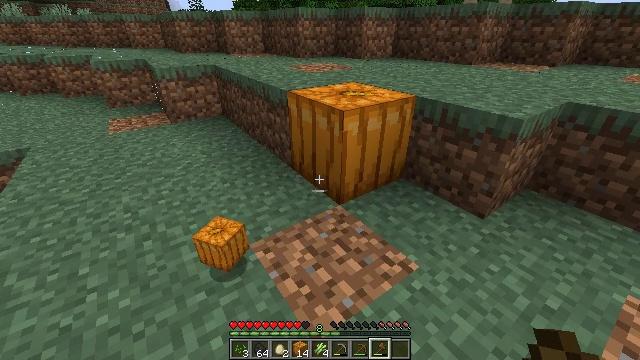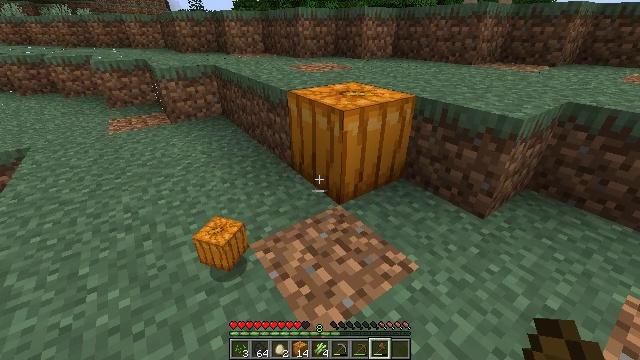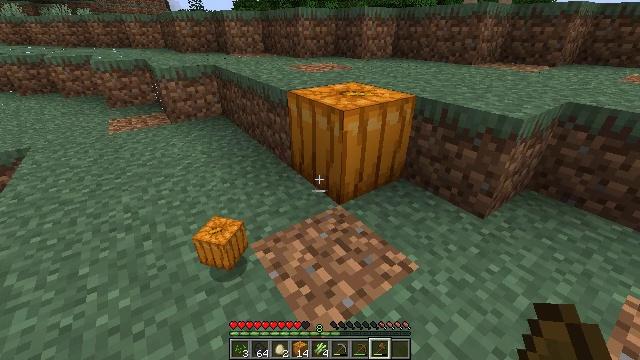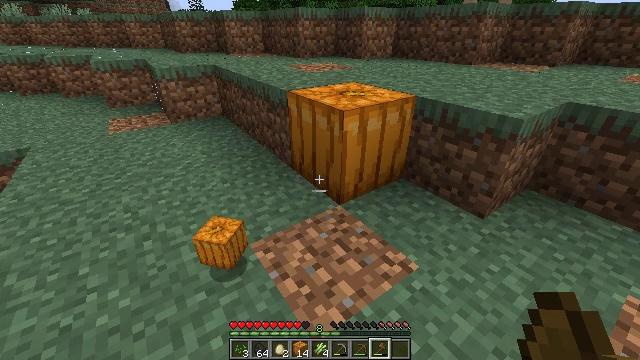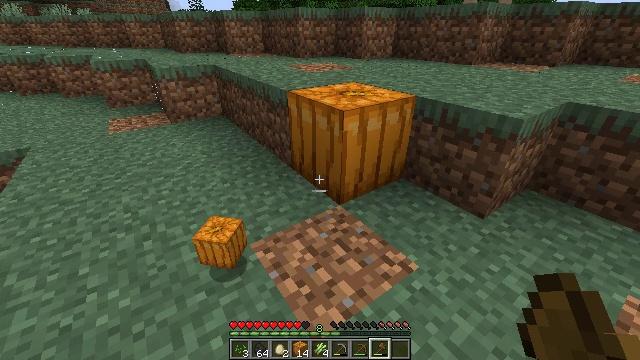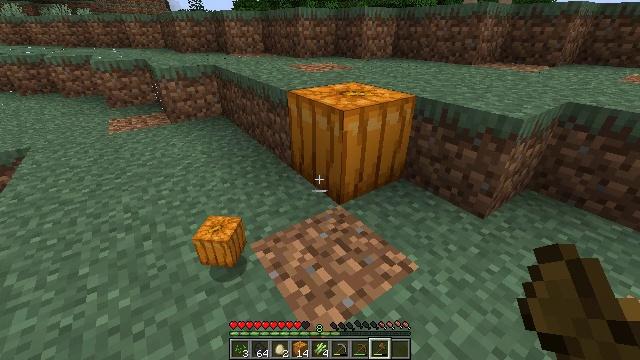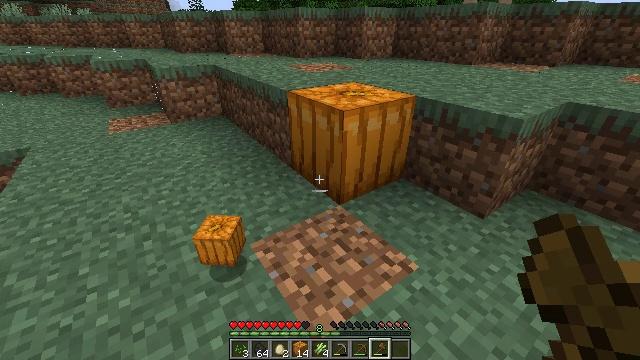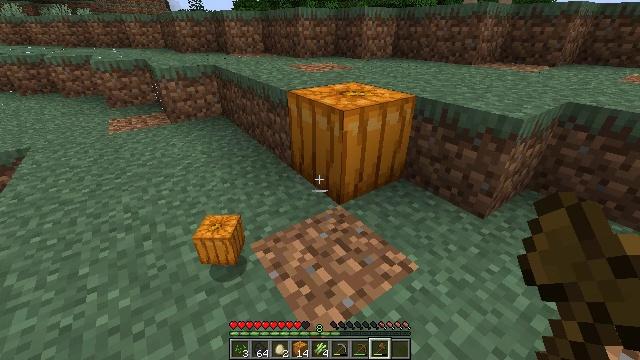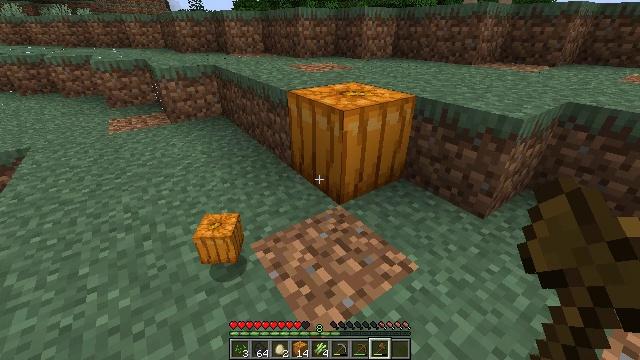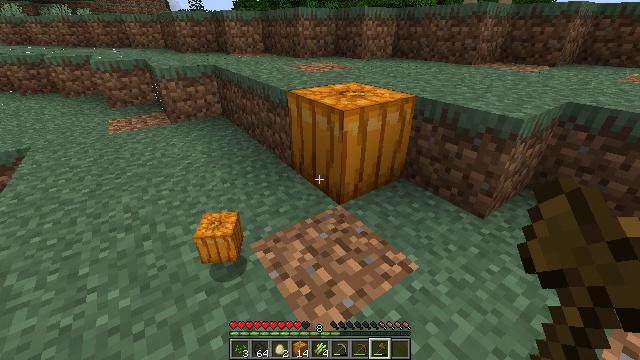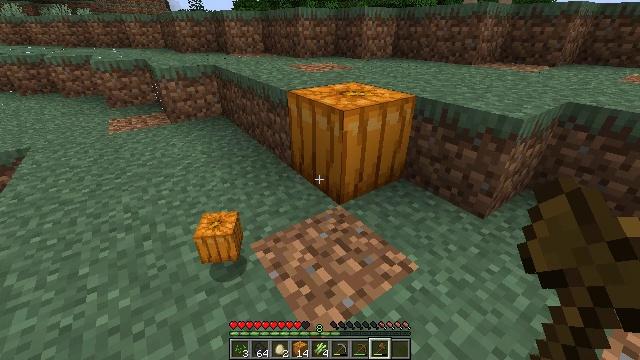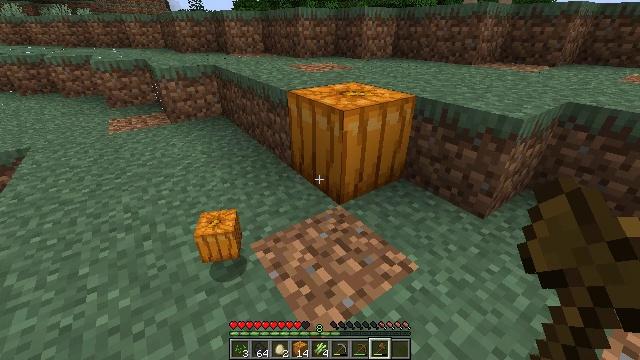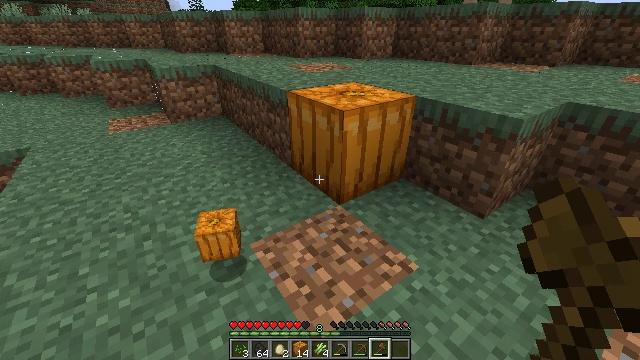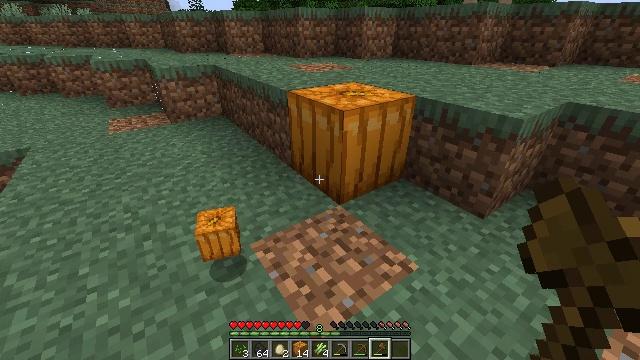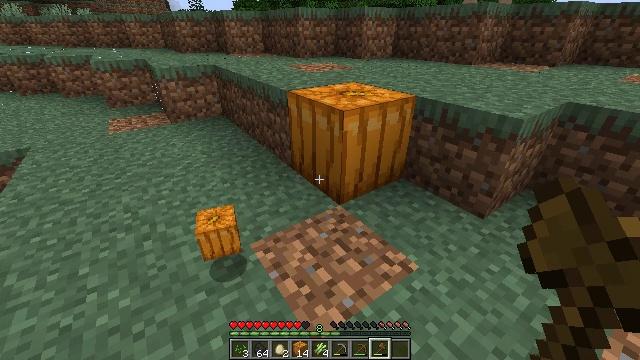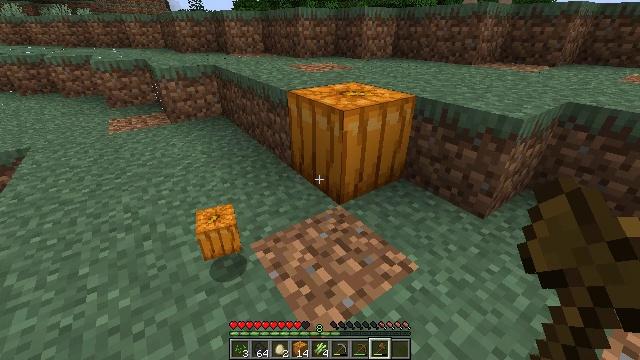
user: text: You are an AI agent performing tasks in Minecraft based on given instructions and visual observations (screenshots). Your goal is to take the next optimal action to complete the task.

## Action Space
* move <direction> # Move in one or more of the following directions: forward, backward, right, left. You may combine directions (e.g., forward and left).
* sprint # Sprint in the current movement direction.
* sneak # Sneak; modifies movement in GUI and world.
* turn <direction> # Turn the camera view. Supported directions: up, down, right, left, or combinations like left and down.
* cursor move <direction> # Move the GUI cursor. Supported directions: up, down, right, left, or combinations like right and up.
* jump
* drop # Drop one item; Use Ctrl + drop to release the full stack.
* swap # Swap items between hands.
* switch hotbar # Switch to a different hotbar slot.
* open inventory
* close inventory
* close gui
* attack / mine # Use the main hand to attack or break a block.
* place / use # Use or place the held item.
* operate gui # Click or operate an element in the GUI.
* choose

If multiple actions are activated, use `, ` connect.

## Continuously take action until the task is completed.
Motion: motion action
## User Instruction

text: Harvest a pumpkin from the field.
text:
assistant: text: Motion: no_op
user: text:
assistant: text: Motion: no_op
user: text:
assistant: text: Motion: no_op
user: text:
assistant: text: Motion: no_op
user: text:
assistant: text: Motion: no_op
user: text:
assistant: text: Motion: no_op
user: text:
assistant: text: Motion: no_op
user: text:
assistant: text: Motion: no_op
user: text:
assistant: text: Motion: no_op
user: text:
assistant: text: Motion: no_op
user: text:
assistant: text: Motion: no_op
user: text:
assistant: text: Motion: no_op
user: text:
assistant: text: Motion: no_op
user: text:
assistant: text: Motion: no_op
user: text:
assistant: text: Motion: no_op
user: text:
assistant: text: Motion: no_op
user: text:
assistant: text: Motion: move forward
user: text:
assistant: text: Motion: move forward
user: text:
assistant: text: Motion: move forward, turn right
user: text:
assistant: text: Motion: move forward, turn right
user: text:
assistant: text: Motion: move forward, turn right
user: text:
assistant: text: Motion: turn right, attack / mine
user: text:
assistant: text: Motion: attack / mine
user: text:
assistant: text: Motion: attack / mine
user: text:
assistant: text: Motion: attack / mine
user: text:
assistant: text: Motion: attack / mine
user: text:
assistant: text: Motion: attack / mine
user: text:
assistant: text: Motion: attack / mine
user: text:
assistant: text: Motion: attack / mine
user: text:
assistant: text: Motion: attack / mine